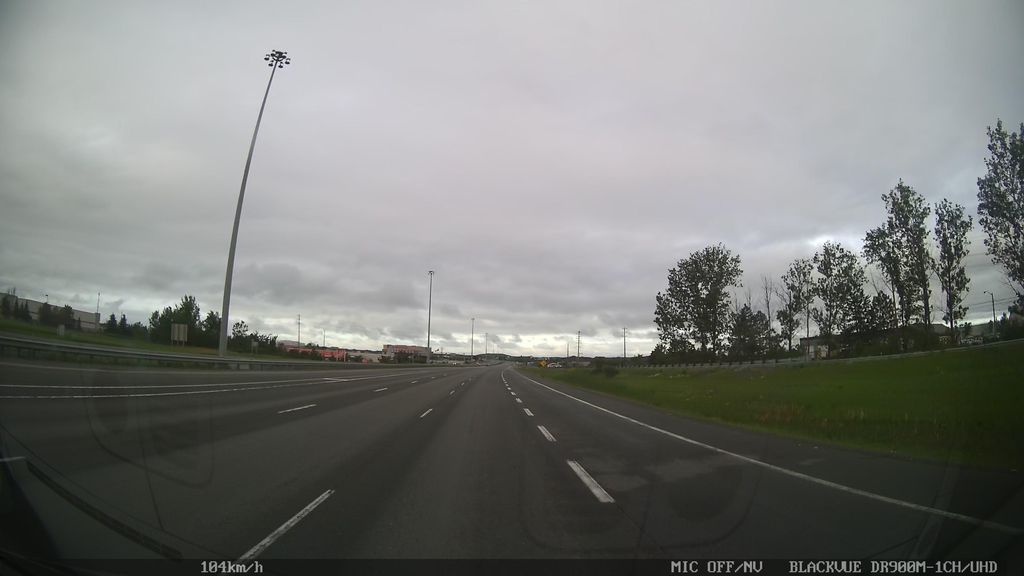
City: ottawa-gatineau